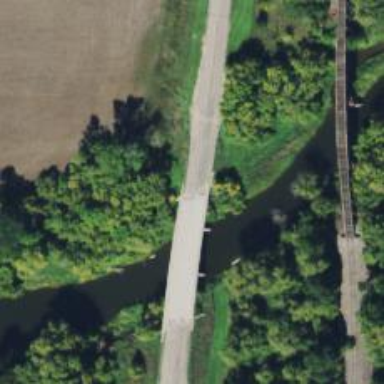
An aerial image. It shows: Tertiary road on bridge with asphalt surface.